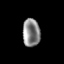
Tissue: lung
Cell type: T cells
Senescence score: 0.2327
Nuclear area (px): 476
Mean DAPI intensity: 137.128